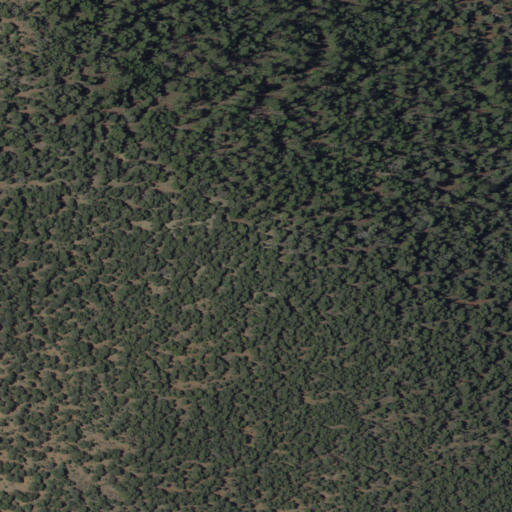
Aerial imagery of mountain in New Mexico named Buck Mountain containing only evergreen forest